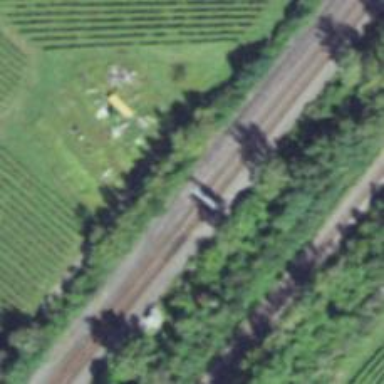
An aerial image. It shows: Railway siding for service.